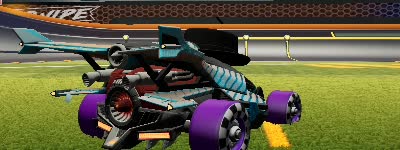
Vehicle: aftershock